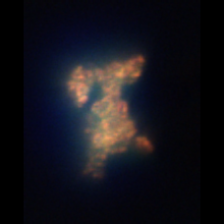
Taxon: Unknown_detritus
Group: Unknown